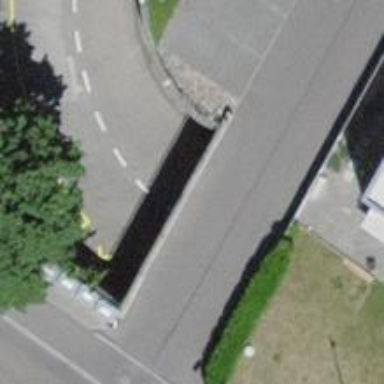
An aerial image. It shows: Road tunnel designed for service vehicles.